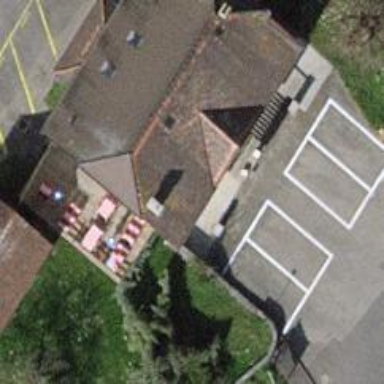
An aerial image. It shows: Restaurant.